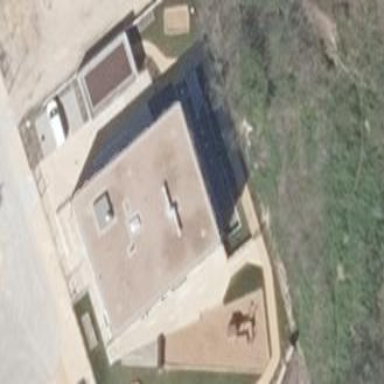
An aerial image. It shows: Kindergarten building.